Question: I have all the Android SDK Build-tools installed from revision 17 to 21.1.2. Am I allowed to just delete old packages without any problem?

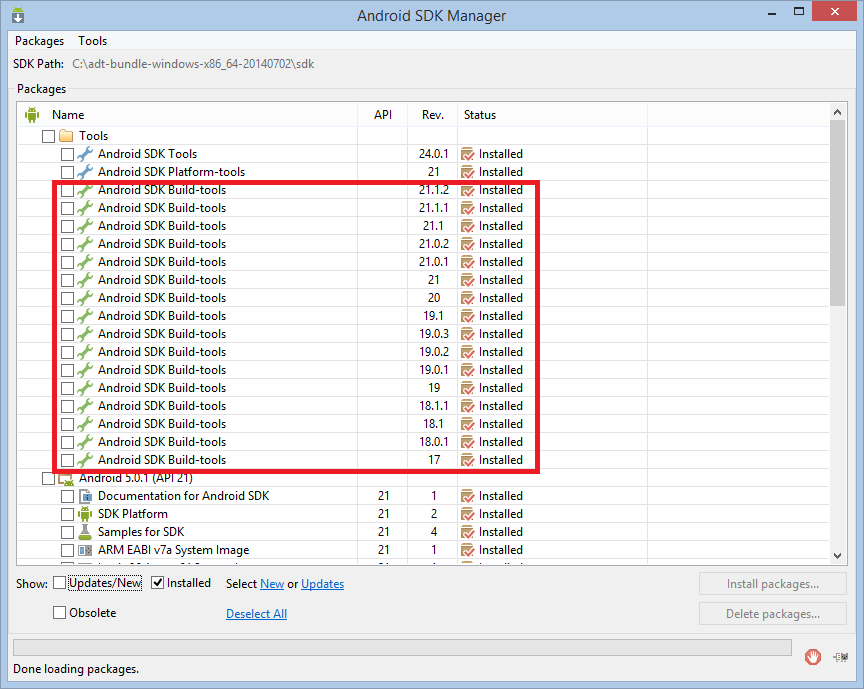
Answer: I think you can delete the old build tools and that is indeed what I do each time a newer version is available. I have not got any problems by doing that. Eclipse ADT can automatically pick the latest available version in your system to build your project. If you use Android Studio though, you need to specify the version of build tools in build.grade file.